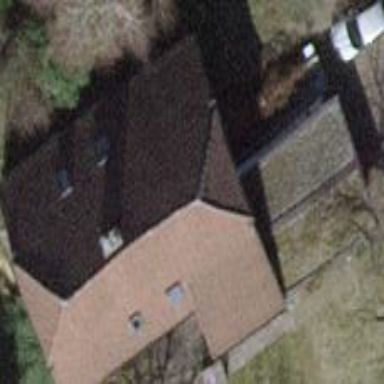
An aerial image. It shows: Building with tile roof.